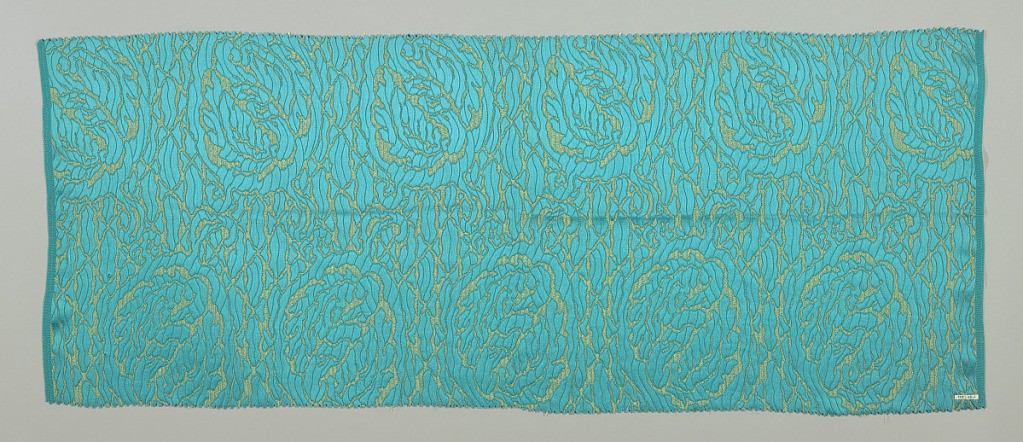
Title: Textile
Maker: Duplan Silk Corporation, Hazleton, Pennsylvania, USA
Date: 1920
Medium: silk Technique: compound satin weave
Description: Bright blue-green ground with closely-spaced allover highly conventionalized floral medallion design in satin weave against a ground of plain weave combined with supplementary yellow weft.